Interaction volume radius: 5 \u00c5
Interaction volume height: 10 \u00c5
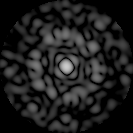
Disorder parameter: 0.8476